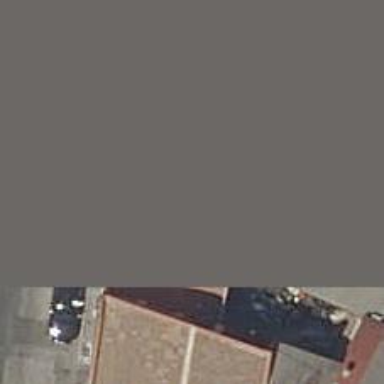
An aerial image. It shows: Car repair shop.